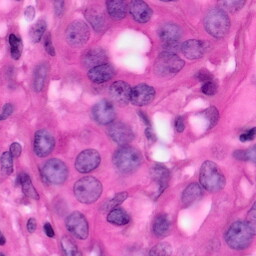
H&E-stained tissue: Pancreatic